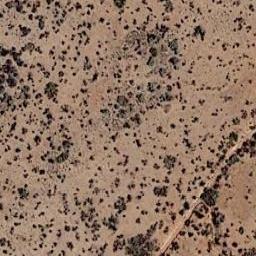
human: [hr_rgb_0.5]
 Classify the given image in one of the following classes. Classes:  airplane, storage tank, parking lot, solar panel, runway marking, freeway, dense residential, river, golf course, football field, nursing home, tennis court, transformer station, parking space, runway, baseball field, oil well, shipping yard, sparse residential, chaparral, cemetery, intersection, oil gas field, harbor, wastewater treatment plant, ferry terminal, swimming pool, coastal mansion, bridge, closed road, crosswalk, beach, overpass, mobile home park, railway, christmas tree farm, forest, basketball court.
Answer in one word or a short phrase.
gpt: chaparral